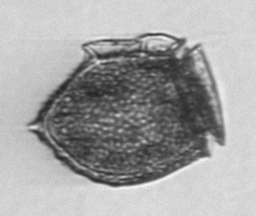
Label: Dinophysis_norvegica